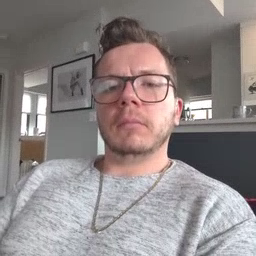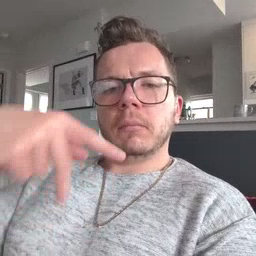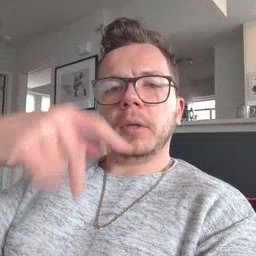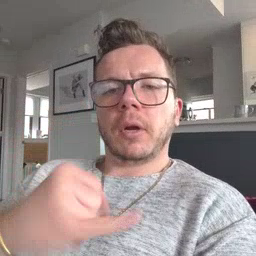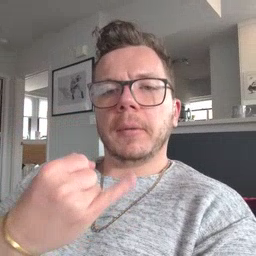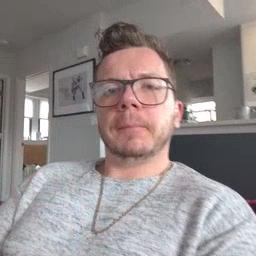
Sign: pajamas